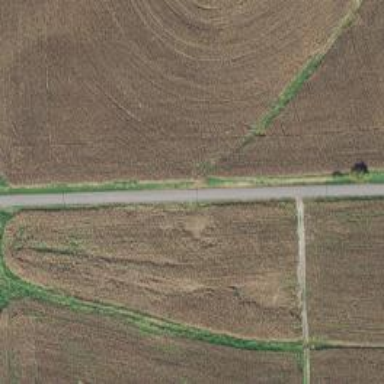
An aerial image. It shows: Unclassified road.